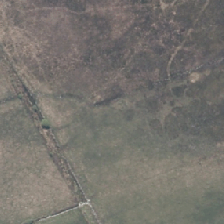
Land cover: herbaceous_freshwater_vege